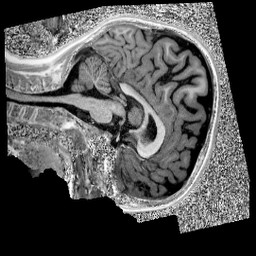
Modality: UNIT1
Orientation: sagittal
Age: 9
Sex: male
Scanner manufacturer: siemens
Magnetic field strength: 3 T
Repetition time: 4 s
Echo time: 0.00303 s